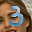
Label: 3